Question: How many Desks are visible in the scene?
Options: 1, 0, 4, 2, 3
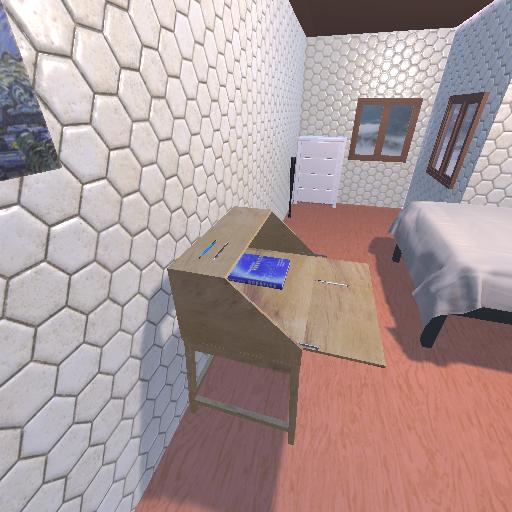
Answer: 1